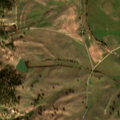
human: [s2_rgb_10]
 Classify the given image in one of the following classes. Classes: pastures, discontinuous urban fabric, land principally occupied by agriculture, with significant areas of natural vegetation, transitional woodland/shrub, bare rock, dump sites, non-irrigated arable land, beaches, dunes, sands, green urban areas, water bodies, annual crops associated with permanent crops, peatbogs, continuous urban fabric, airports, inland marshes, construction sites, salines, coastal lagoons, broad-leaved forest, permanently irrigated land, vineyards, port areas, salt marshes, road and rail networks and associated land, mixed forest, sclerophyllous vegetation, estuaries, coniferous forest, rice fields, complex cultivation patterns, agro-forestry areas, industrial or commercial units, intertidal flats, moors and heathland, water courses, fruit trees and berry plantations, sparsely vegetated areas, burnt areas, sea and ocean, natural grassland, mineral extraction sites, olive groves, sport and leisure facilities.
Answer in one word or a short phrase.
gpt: non-irrigated arable land, permanently irrigated land, agro-forestry areas